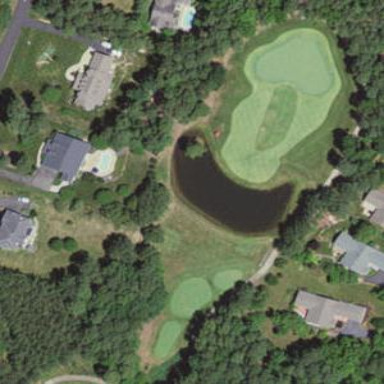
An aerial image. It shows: Water hazard in golf course. The hazard is natural water feature.